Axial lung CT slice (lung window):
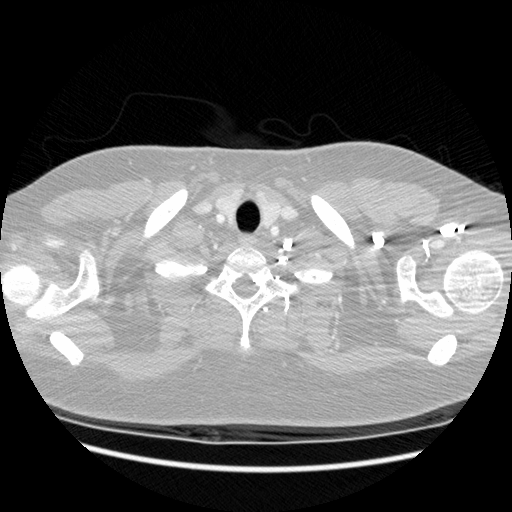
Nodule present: no